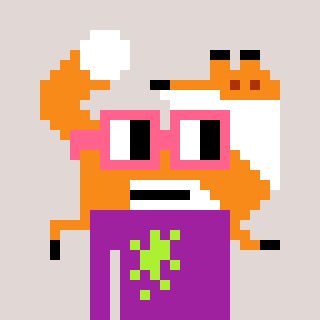
a pixel art character with square pink glasses, a fox-shaped head and a magenta-colored body on a warm background